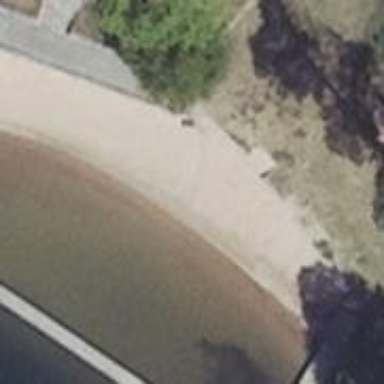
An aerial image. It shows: Beautiful beach with natural surroundings.